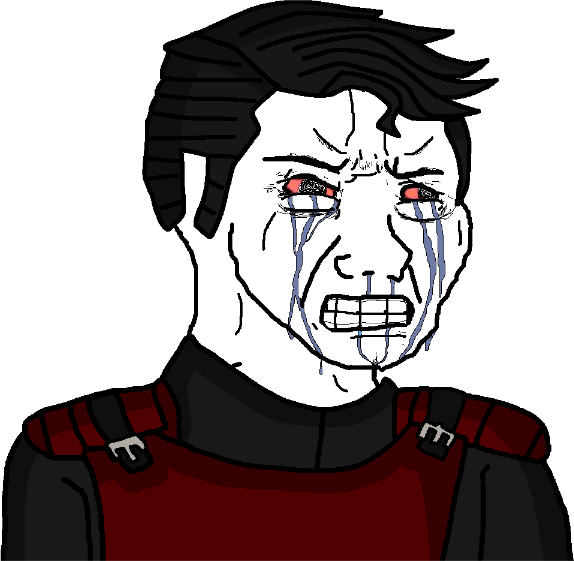
Label: 5_Crying_Wojak